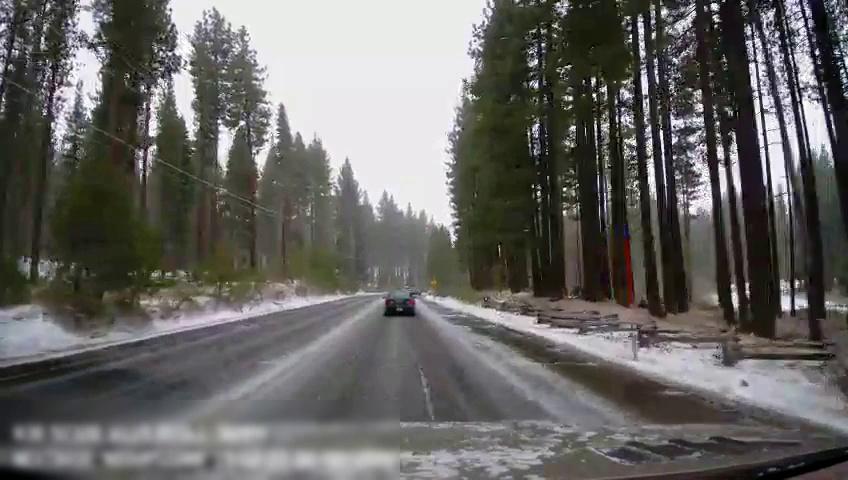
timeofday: Day
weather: Snowy
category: Drivable Space
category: Vehicles | Car
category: Lanes | Opposite Lane
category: Lanes | Opposite Lane
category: Lanes | Opposite Lane
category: Lanes | Current Lane